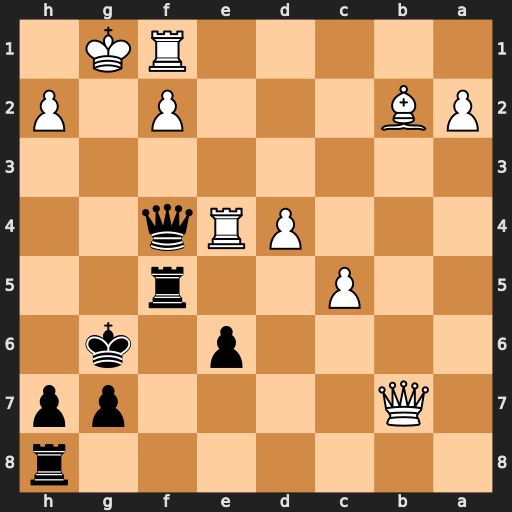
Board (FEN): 7r/1Q4pp/4p1k1/2P2r2/3PRq2/8/PB3P1P/5RK1
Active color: b
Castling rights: -
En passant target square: -
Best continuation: Rg5+ Kh1 Qf3#